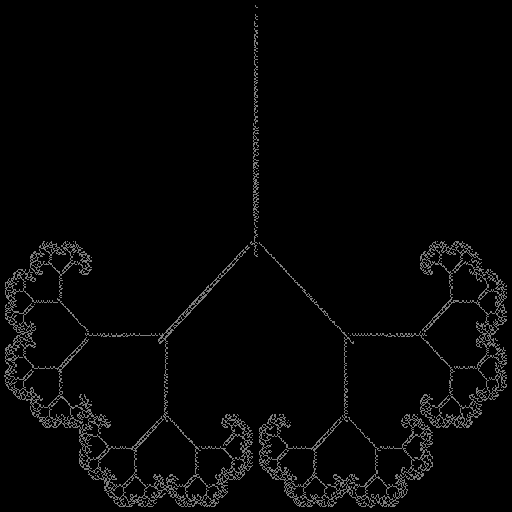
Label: sticks